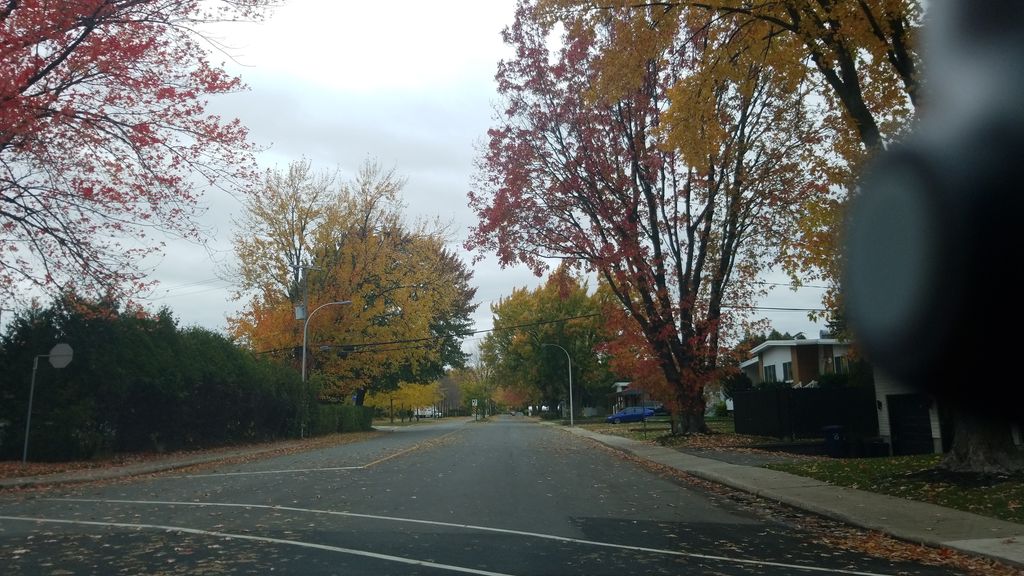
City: montreal